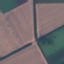
Label: AnnualCrop